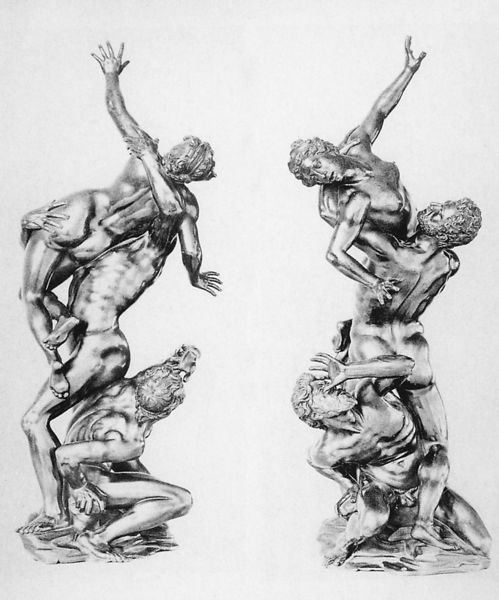
Titel: Raub der Sabinerin
Künstler: Giovanni da Bologna
Institution: München, Bayerisches Nationalmuseum
Schlagwörter: hand, kampf, mann, nackt, weiß, frauen, menschen, busen, finger, frau, männer, schwarz, skizze, tanz, arm, arme, stehen, stein, hände, figur, gold, front, locken, skulptur, statue, beine, füße, figuren, muskeln, bronze, nackte, plastik, knie, surreal, penis, fuss, hinten, knien, art, skulpturen, plastiken, statuen, entführung, winden, staue, vorne, ansichten, rücksicht, freiplastik